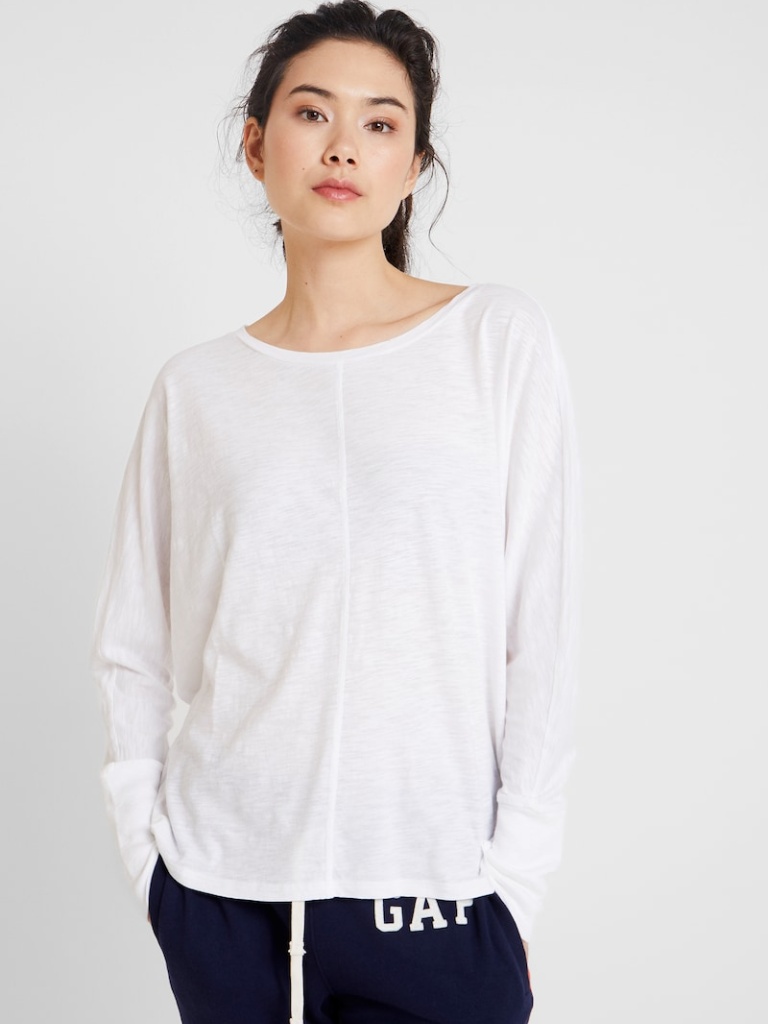
cotton loose a long-sleeved with the sleeves down hip length Untucked crew shirt